Aerial crown-view tile of a tropical tree (Barro Colorado Island, Panama), acquired 20250217:
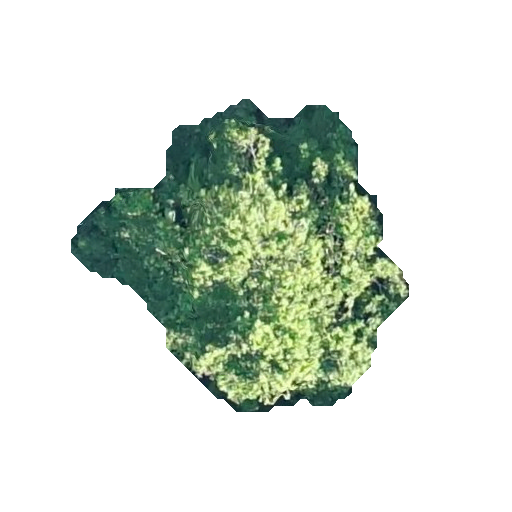
Species: Guapira myrtiflora
GBIF accepted scientific name: Guapira myrtiflora
Crown area: 97.243 m²